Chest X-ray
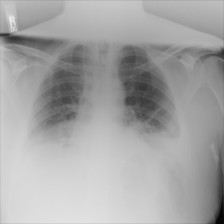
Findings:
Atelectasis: positive
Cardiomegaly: negative
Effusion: positive
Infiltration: negative
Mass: negative
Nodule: negative
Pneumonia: negative
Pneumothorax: negative
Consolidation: negative
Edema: negative
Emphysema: negative
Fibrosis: negative
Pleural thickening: negative
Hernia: negative